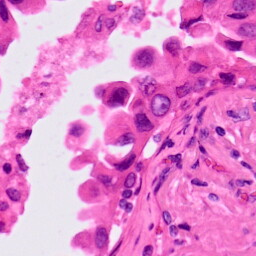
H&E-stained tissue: Lung